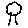
Label: tree